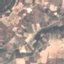
Land use / land cover class: PermanentCrop